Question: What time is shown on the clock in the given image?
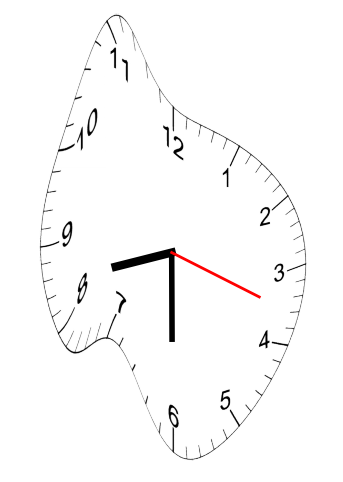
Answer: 08:30:18